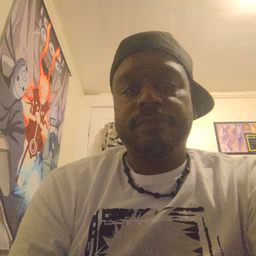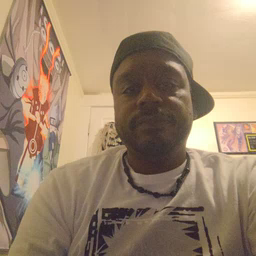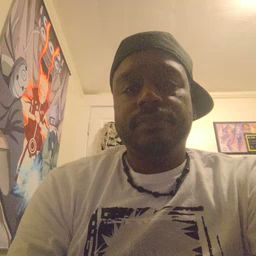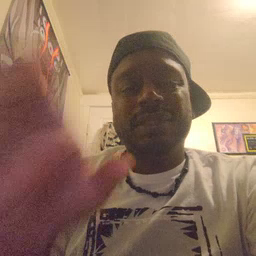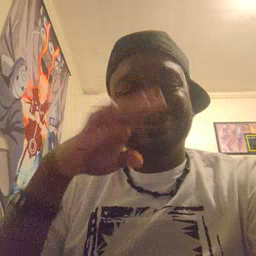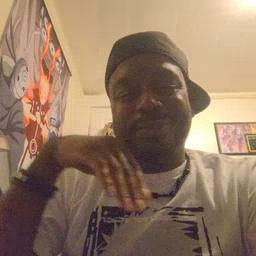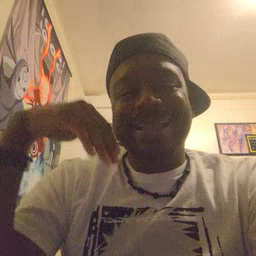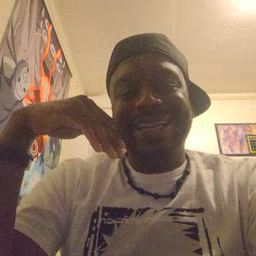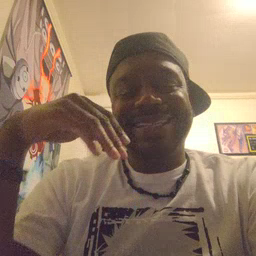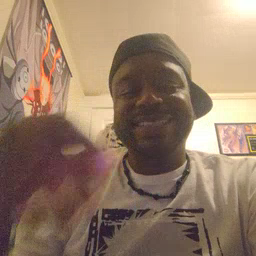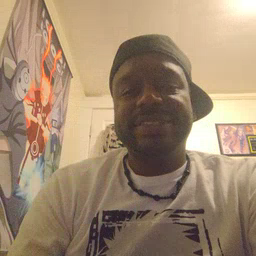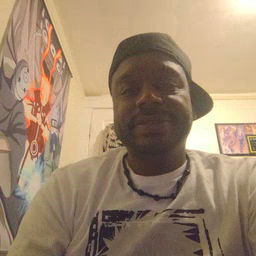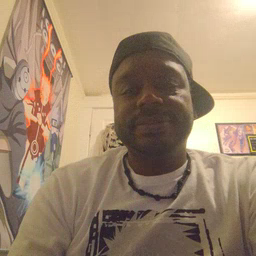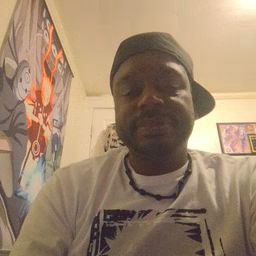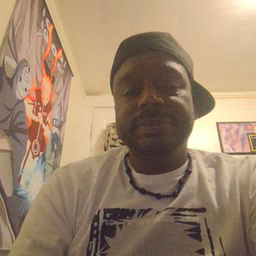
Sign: smile